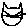
Label: cat